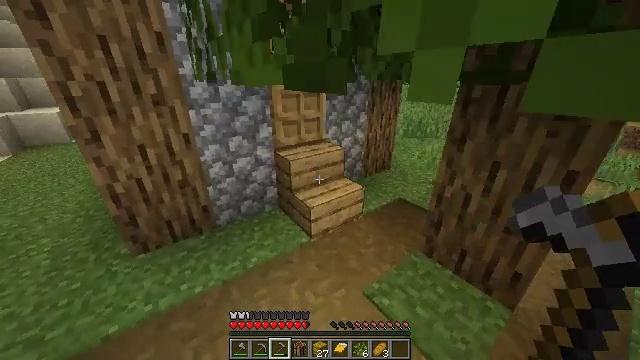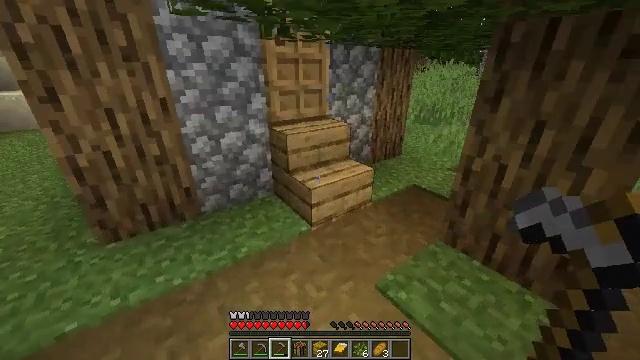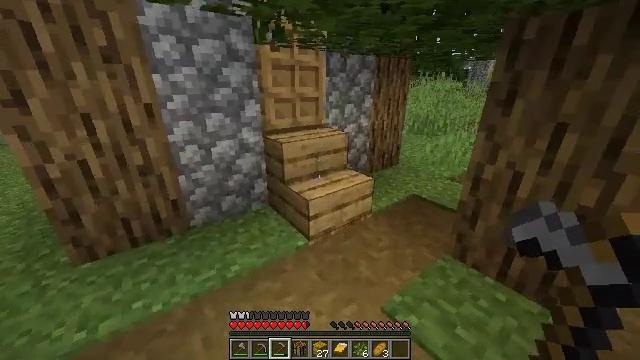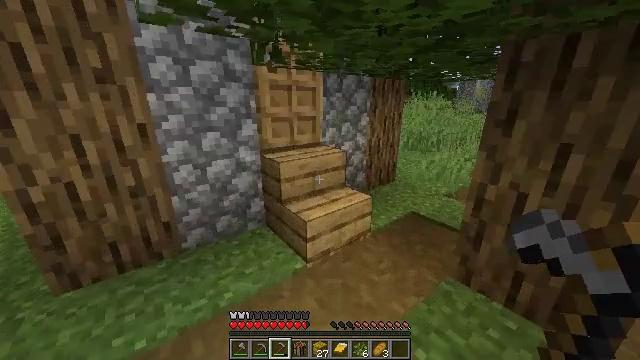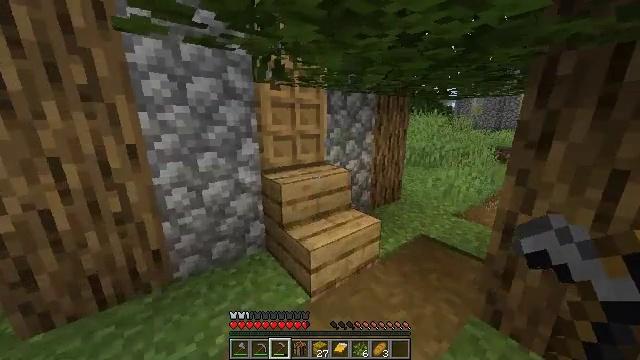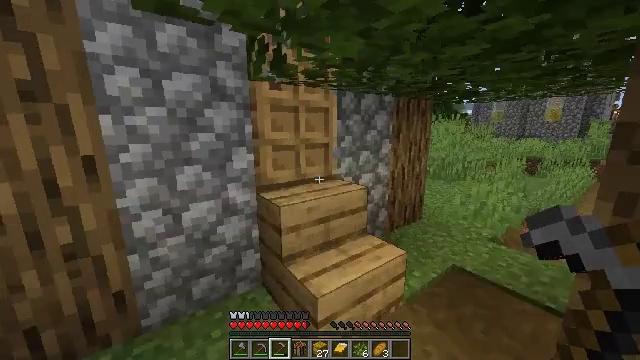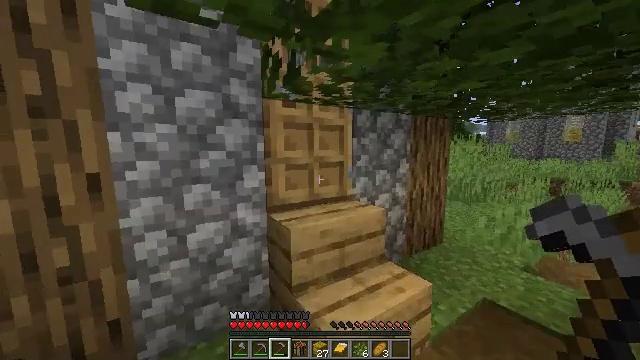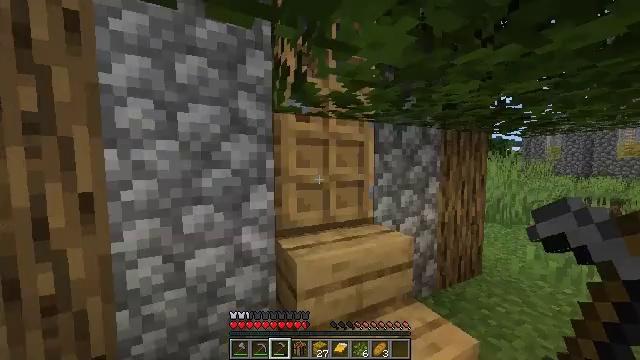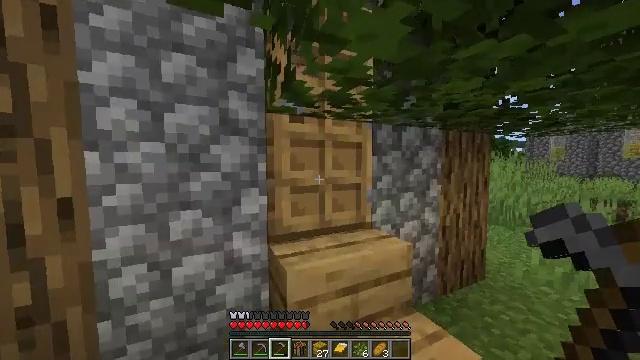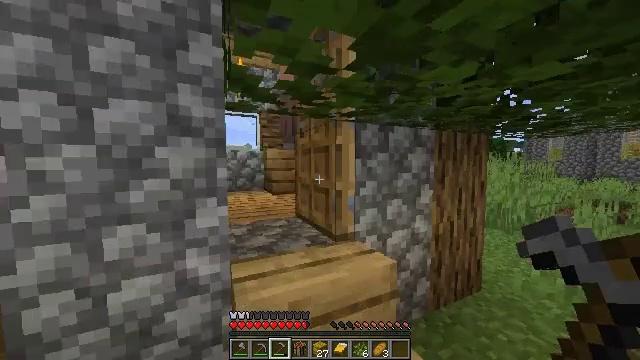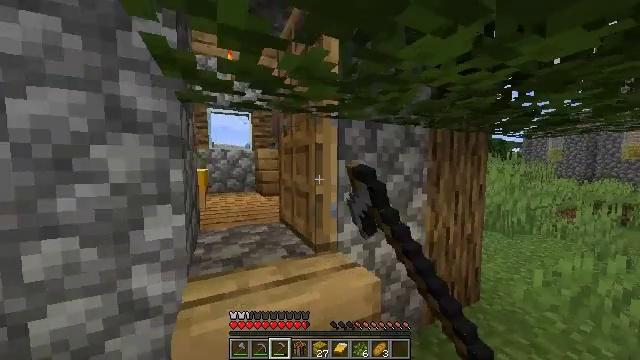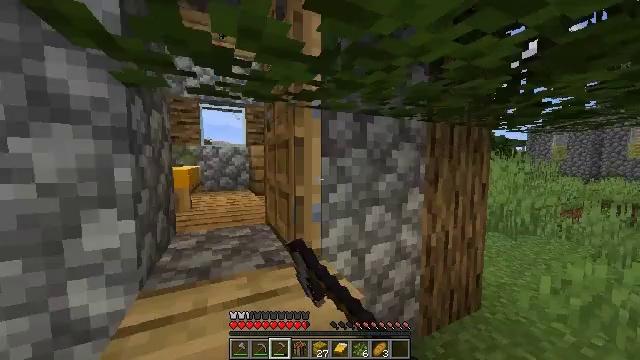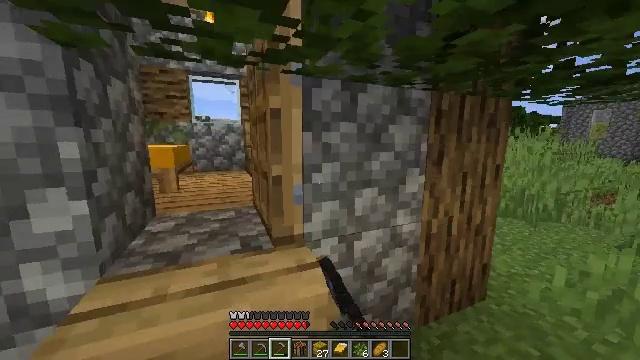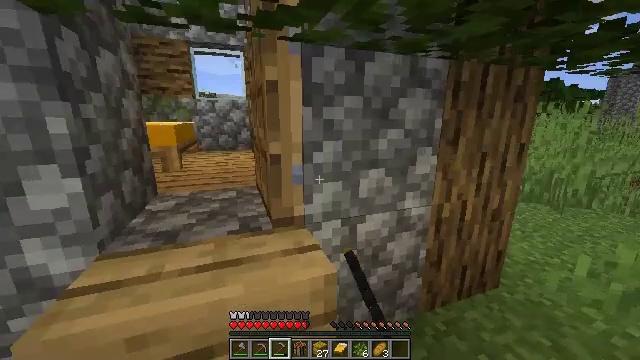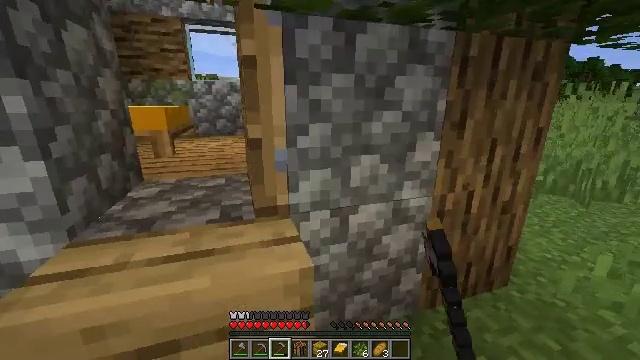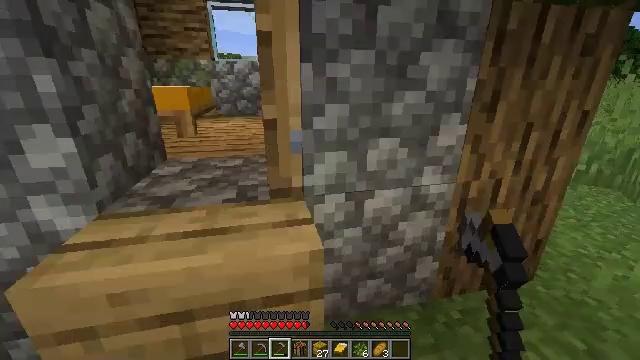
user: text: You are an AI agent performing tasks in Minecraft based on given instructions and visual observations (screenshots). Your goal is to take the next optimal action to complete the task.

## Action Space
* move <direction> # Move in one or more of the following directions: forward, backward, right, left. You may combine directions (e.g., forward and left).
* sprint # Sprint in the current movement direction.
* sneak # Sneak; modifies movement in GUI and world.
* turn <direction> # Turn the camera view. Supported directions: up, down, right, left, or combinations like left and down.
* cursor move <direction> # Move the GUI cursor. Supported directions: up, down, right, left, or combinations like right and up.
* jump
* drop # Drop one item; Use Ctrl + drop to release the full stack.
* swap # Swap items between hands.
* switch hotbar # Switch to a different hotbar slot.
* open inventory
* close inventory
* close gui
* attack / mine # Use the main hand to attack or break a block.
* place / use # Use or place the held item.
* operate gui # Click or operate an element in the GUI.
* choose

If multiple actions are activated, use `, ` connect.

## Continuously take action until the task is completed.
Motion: motion action
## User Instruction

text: Collect some oak leaves.
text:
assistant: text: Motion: move forward, sprint
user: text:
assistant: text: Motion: move forward, sprint, turn right and up
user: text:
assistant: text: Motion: move forward, sprint, turn up
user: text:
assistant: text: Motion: move forward, sprint, turn up
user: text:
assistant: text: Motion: move forward, sprint, turn left and up
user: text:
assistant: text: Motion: move forward, sprint, turn left and up
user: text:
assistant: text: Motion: move forward and move right, sprint, turn left and up
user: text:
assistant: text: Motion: move forward and move right, sprint
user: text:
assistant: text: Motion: move forward and move right, sprint, use / place
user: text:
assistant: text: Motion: move forward, sprint, use / place
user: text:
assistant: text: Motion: move forward, sprint, use / place
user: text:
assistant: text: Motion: move forward, sprint, turn left and down
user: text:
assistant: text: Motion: move forward, sprint, turn left and down
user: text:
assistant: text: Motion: move forward, sprint, turn left and down
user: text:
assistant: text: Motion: move forward, sprint, turn left and down
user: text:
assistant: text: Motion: move forward, sprint, turn left and down
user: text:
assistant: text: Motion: move forward and move left, sprint, turn left
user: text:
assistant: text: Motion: move forward and move left, sprint, turn left
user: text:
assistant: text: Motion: move forward and move left, sprint
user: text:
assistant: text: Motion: move forward and move left, sprint
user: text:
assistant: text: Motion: move forward and move left, sprint
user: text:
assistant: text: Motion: move forward and move left, sprint, turn right and up
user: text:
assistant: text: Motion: move forward, sprint, turn right and up
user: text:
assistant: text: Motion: move forward, sprint, turn right and up
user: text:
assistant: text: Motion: move forward, turn right and up
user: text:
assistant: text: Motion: turn right and up, attack / mine
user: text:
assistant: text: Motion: turn right and up, attack / mine
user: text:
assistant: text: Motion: turn right and up, attack / mine
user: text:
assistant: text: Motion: move right, attack / mine
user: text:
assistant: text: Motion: move right, attack / mine